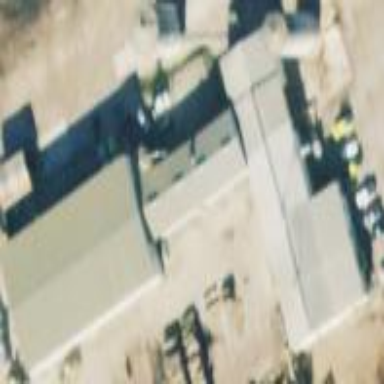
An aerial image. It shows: Industrial building housing sawmill that produces lumber.